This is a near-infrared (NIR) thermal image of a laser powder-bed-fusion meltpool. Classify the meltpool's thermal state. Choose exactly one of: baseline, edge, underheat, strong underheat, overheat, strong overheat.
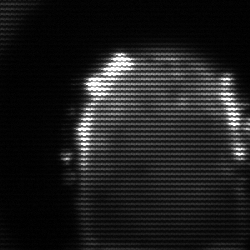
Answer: baseline